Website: crate-barrel
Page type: customer-info-address
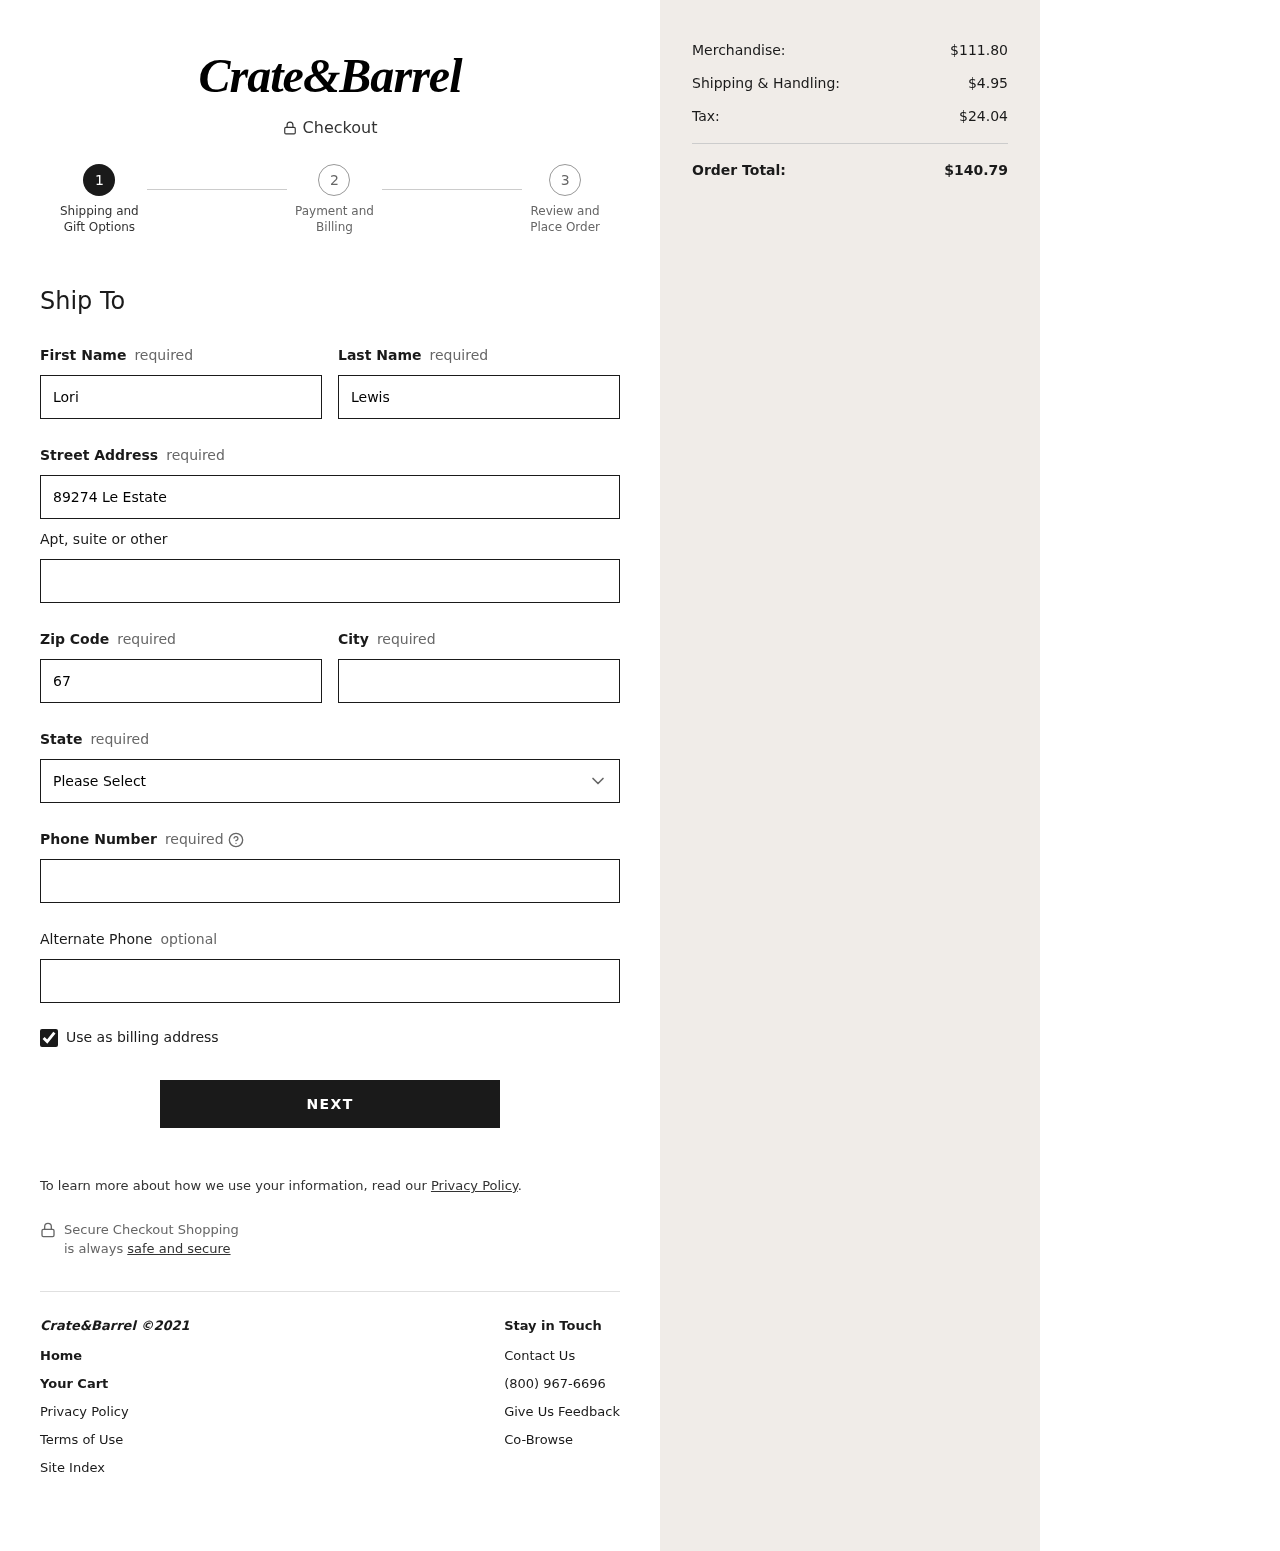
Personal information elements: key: PII_STATE
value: Kentucky
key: PII_FIRSTNAME
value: Lori
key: PII_LASTNAME
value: Lewis
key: PII_STREET
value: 89274 Le Estate
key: PII_POSTCODE
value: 67933
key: PII_CITY
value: Fernandezberg
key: PII_PHONE
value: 6286499133
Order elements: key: ORDER_SUBTOTAL
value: $111.80
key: ORDER_SHIPPING_COST
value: $4.95
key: ORDER_TAX
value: $24.04
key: ORDER_TOTAL
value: $140.79